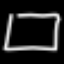
Label: square